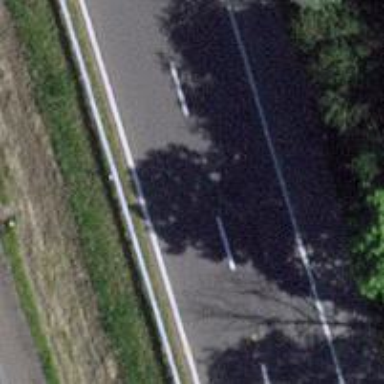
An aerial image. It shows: Asphalt motorway link.